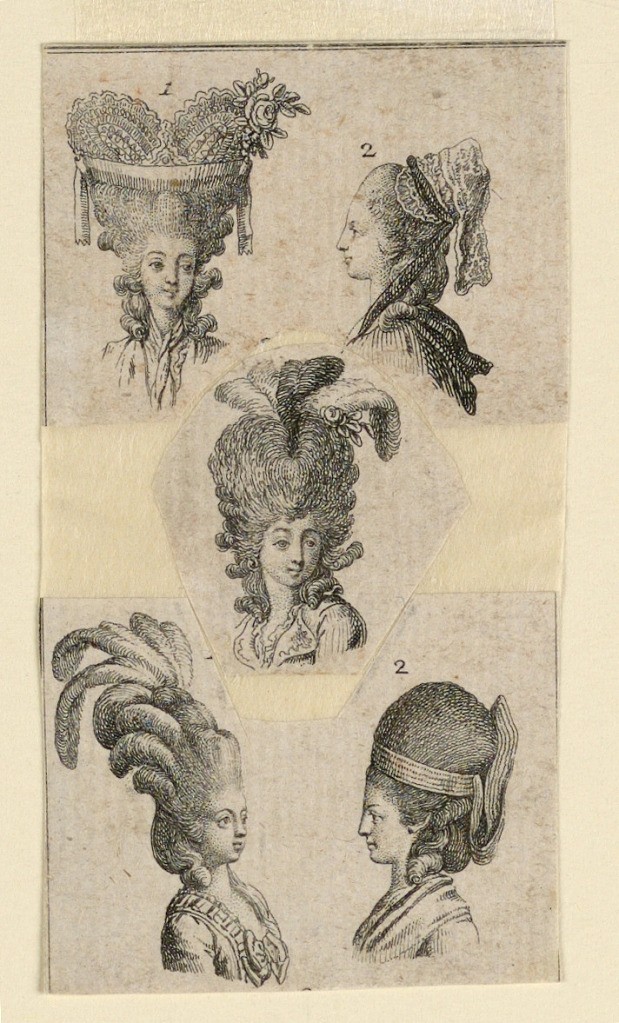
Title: Five Headgears
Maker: Daniel Nikolaus Chodowiecki, German, 1726 - 1801
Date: ca. 1782
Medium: Etching on paper
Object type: Print
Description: Five headgears, pasted together from three different prints. Three hairdos with feathers.